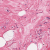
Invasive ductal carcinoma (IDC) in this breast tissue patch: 0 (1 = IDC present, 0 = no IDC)